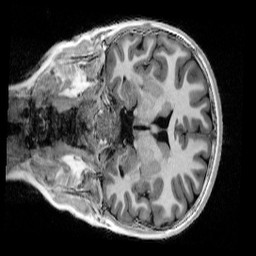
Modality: UNIT1_denoised
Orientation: coronal
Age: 12
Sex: female
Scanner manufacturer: siemens
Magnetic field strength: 3 T
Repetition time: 4 s
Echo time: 0.00303 s